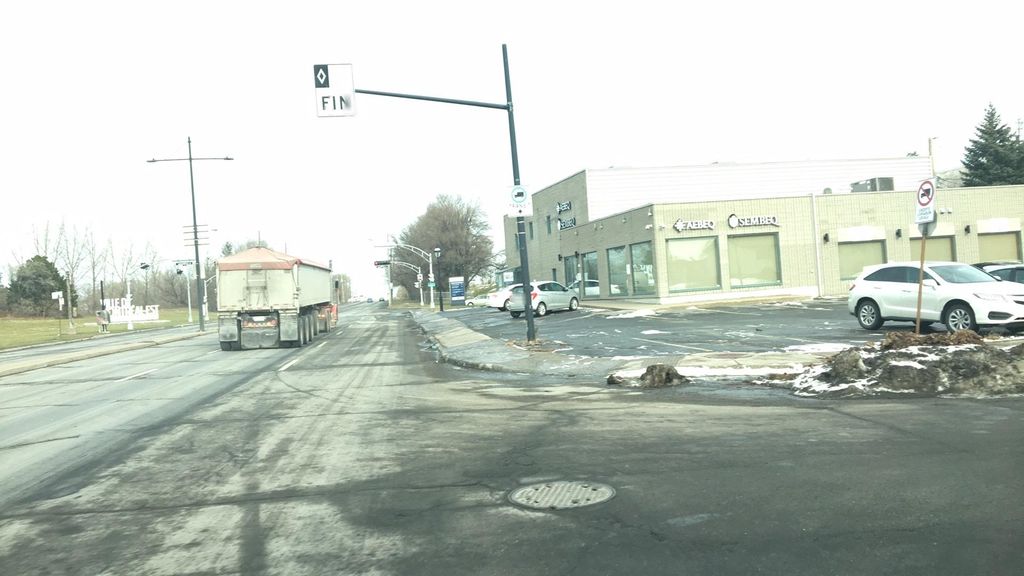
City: montreal